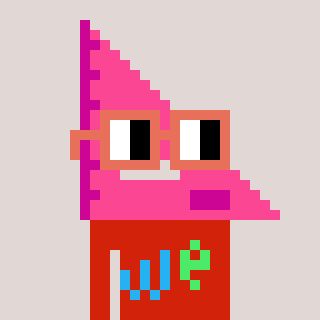
a pixel art character with square orange glasses, a squadron ruler-shaped head and a red-colored body on a warm background